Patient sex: F
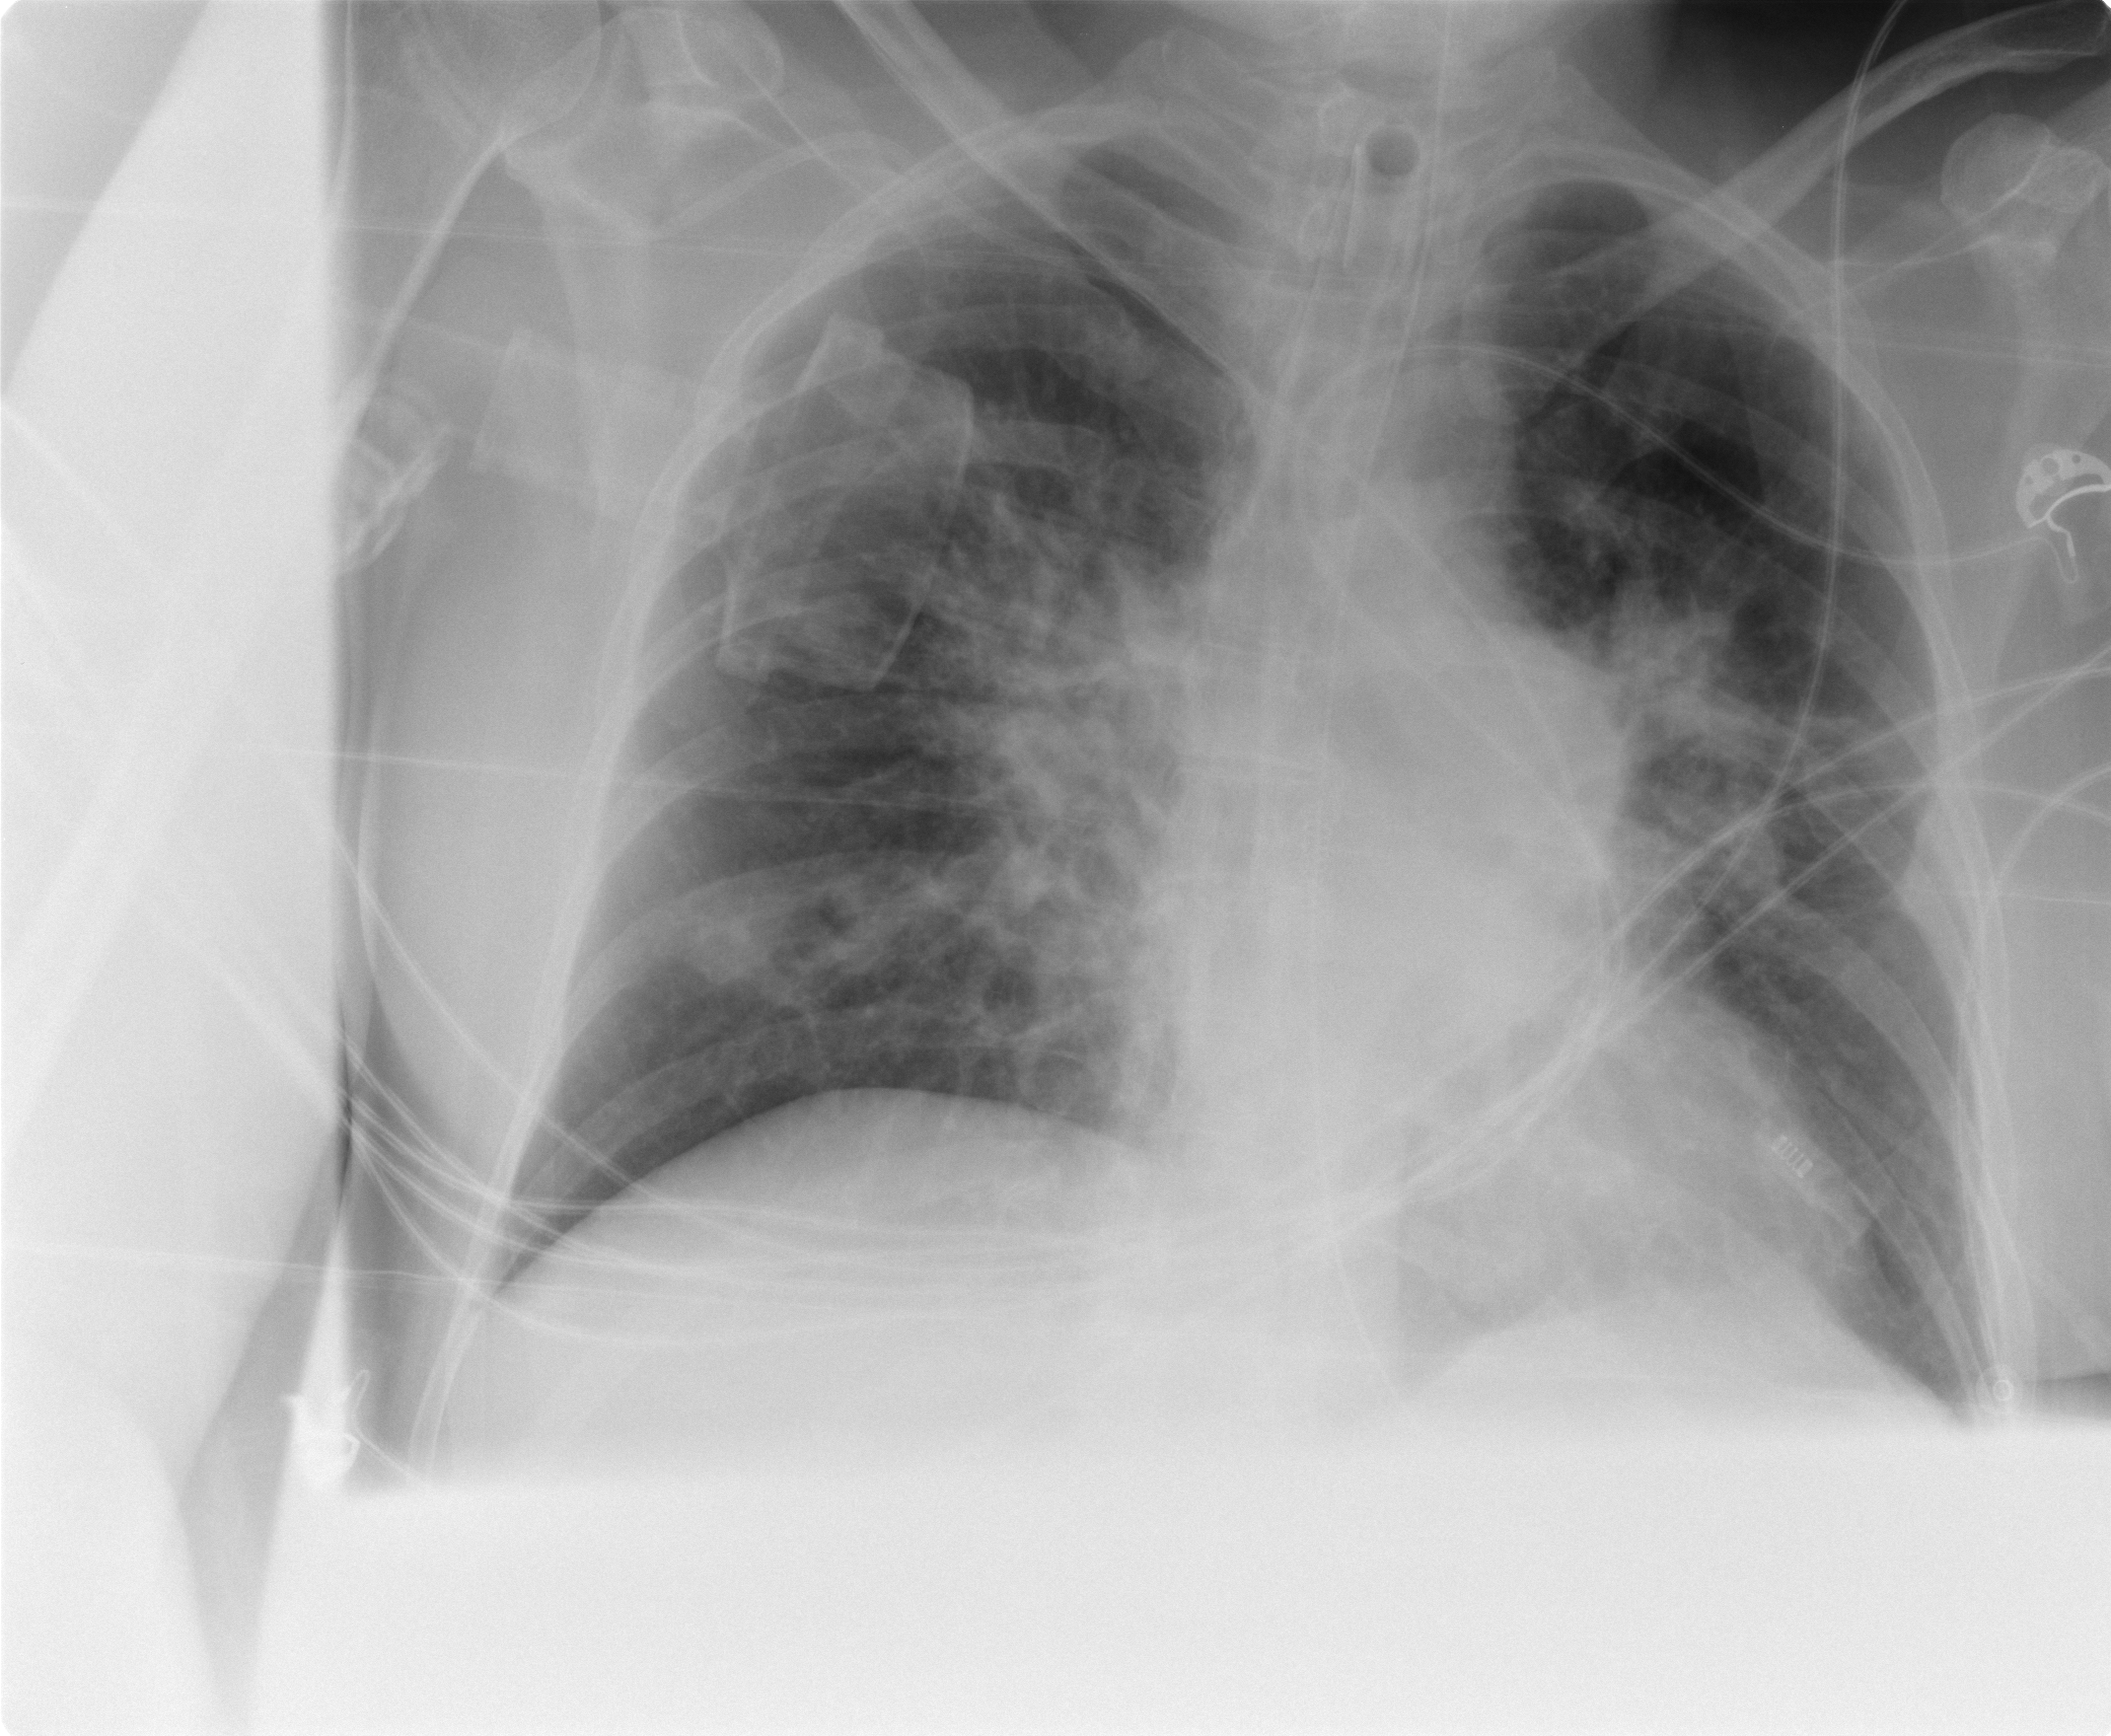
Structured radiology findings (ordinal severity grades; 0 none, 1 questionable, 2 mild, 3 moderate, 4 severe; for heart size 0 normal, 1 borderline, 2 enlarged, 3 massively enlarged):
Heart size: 0
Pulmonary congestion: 0
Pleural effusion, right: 0
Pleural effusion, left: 0
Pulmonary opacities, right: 3
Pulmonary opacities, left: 2
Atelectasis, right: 2
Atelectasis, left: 2